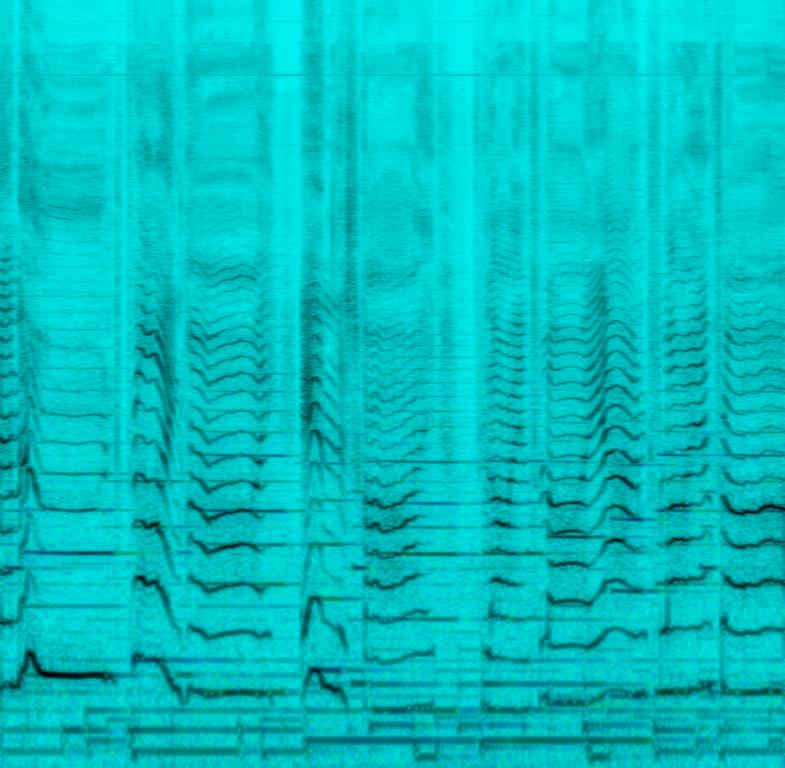
This is a children's song that includes a clarinet melody that follows the vocal melody. There are children laughing and a child singing the main vocal melody. There's a child exclaiming joy. There's a subtle bassline.